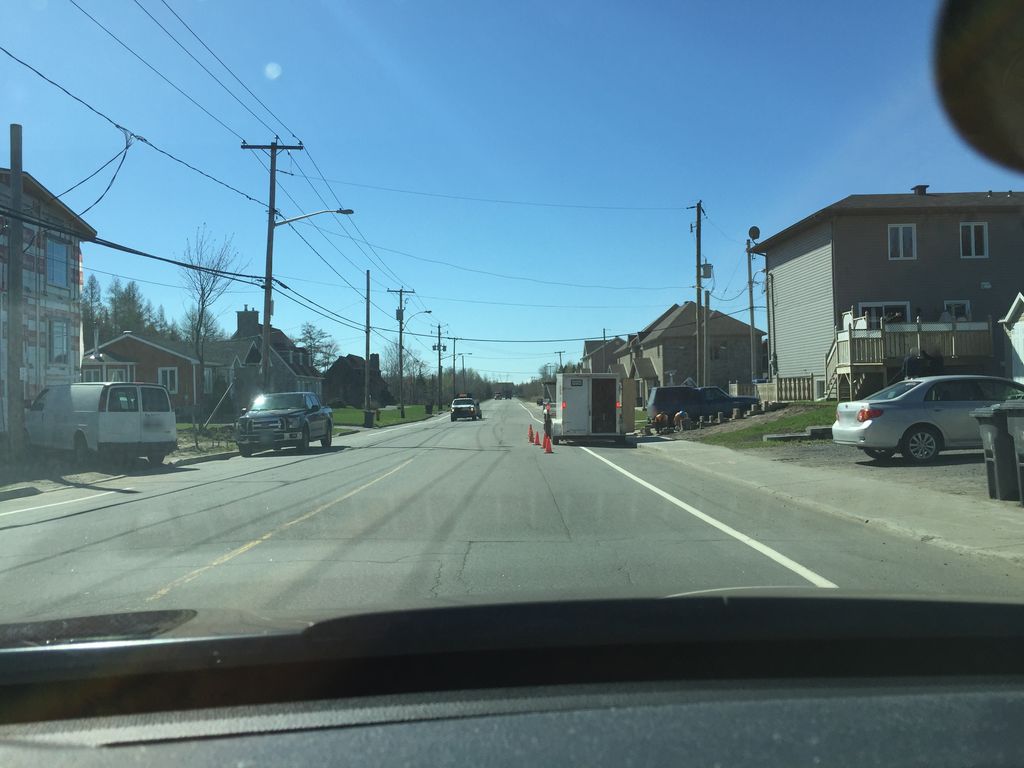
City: quebec_city